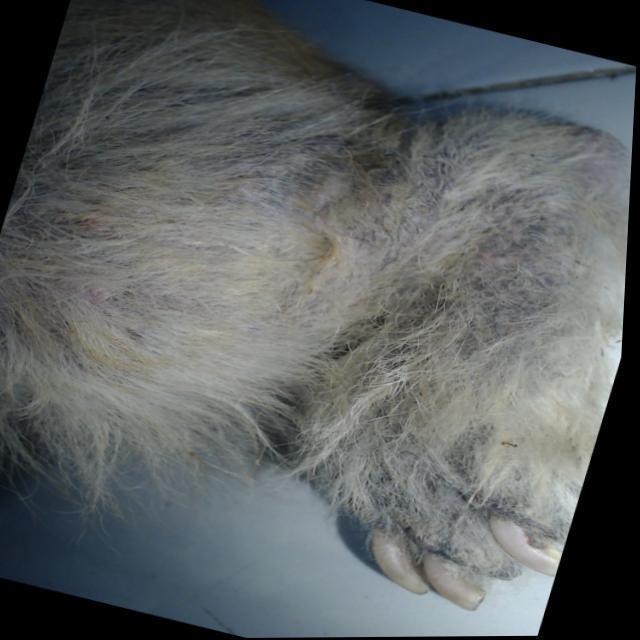
Canine demodicosis (Demodex mange) — caused by Demodex canis mites. Presents with alopecia, follicular papules, pustules, and comedones. Often localized on face and forelimbs.